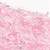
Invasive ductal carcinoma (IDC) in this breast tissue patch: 0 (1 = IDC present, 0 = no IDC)